Aerial crown-view tile of a tropical tree (Barro Colorado Island, Panama), acquired 20241112:
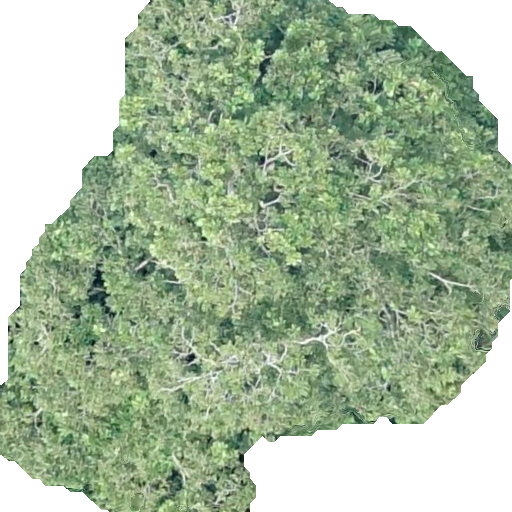
Species: Dipteryx oleifera
GBIF accepted scientific name: Dipteryx oleifera
Crown area: 314.865 m²